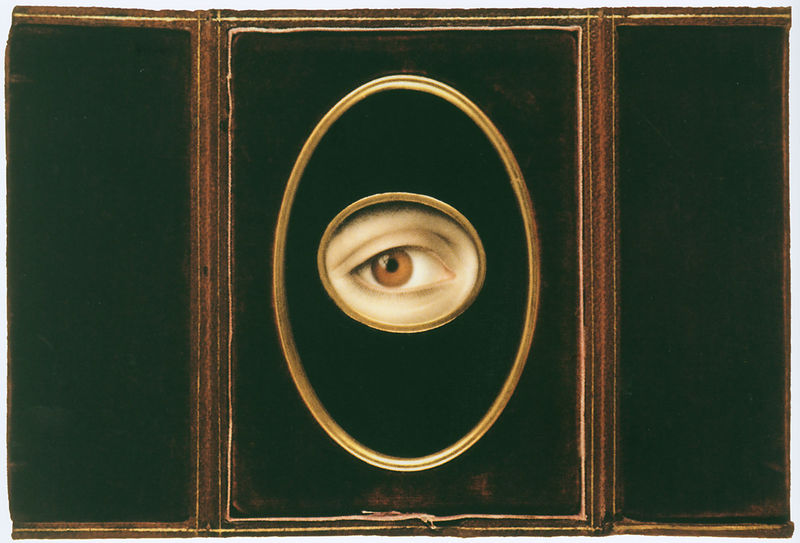
Titel: Auge in goldenem Reif gefasst
Künstler: Giuseppe Sacco
Institution: Houston, Menil Collection
Schlagwörter: flügel, haut, weiß, grün, braun, schwarz, rahmen, sehen, spiegel, spiegelung, auge, gold, oval, rund, dunkelgrün, tafel, glänzend, buch, loch, pupille, einband, wachs, bucheinband, iris, beobachtung, guckloch, triptichon, lid, wimper, spion, rechtes auge, braunes auge, kreis um auge